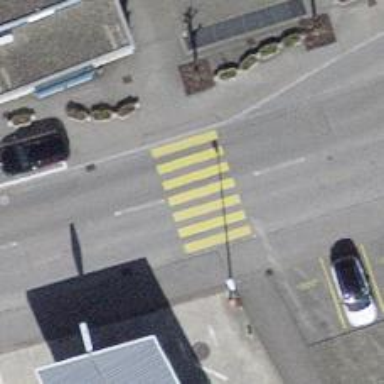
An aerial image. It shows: Uncontrolled zebra crossing with notable zebra markings.